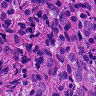
Metastatic tissue present: yes